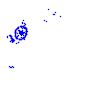
Particle: pion